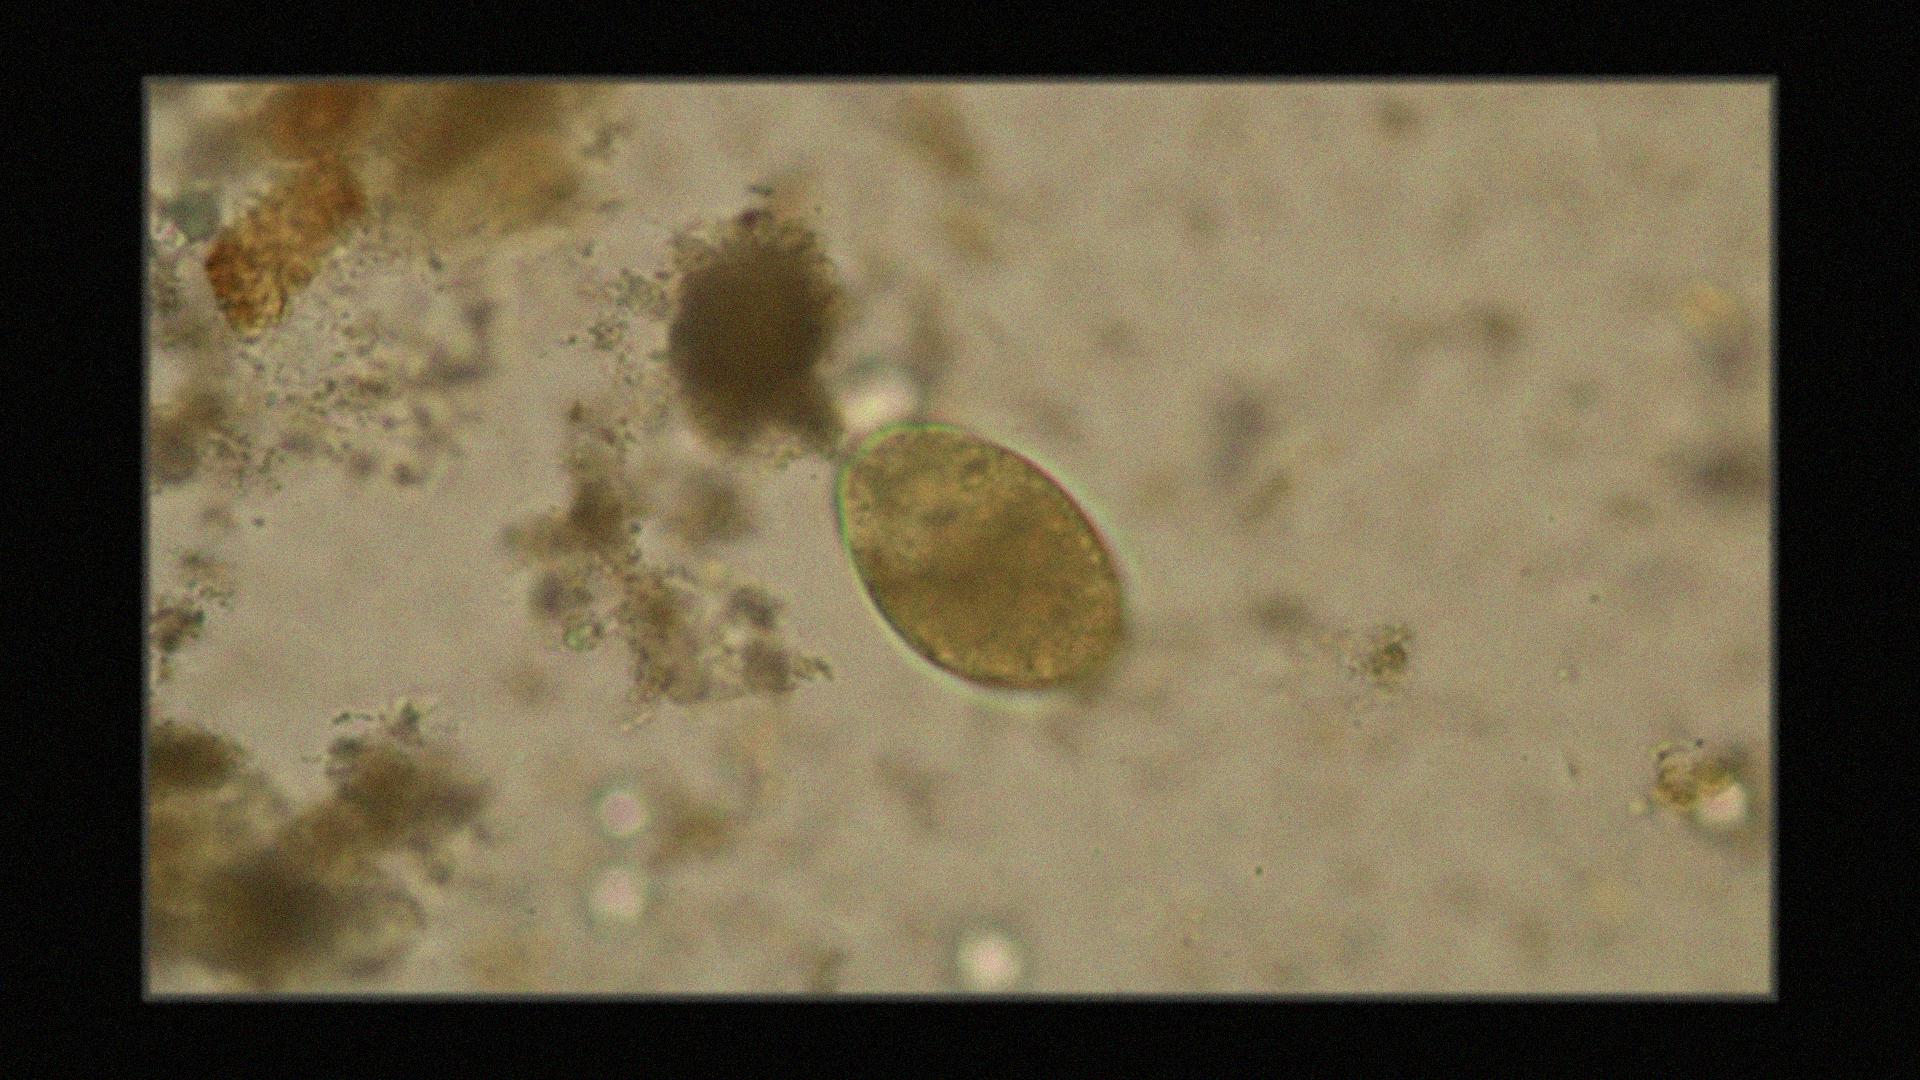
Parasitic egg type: Fasciolopsis buski